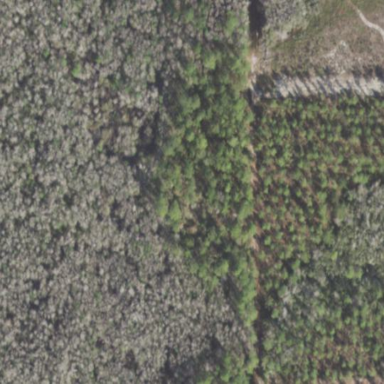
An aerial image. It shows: Woodland with needle-leaved trees.